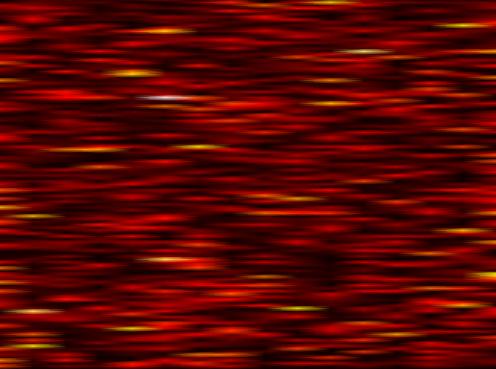
Label: FOFDM